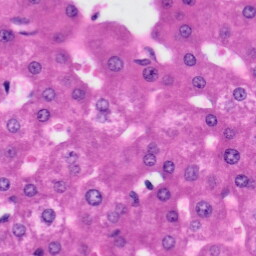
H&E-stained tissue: Liver